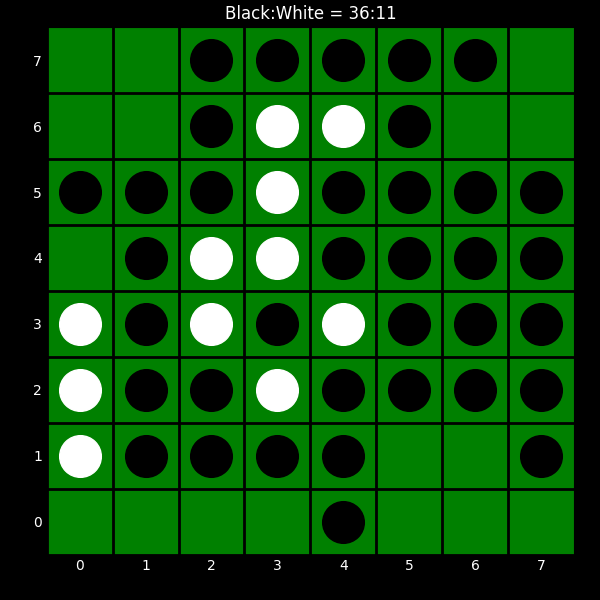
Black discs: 36
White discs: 11